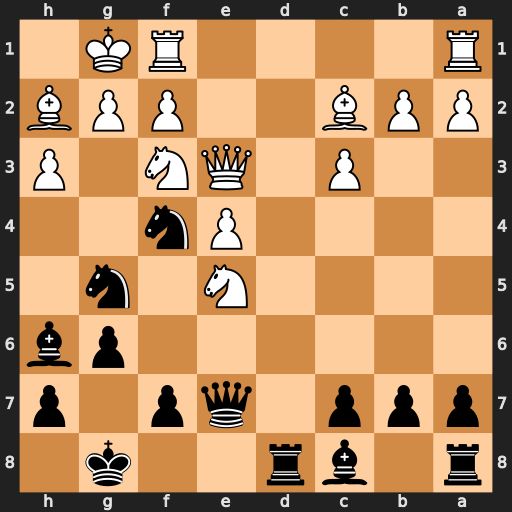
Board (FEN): r1br2k1/ppp1qp1p/6pb/4N1n1/4Pn2/2P1QN1P/PPB2PPB/R4RK1
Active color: b
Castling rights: -
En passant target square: -
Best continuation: Nxf3+ Qxf3 Qxe5